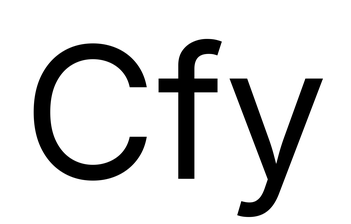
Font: Inter_Regular